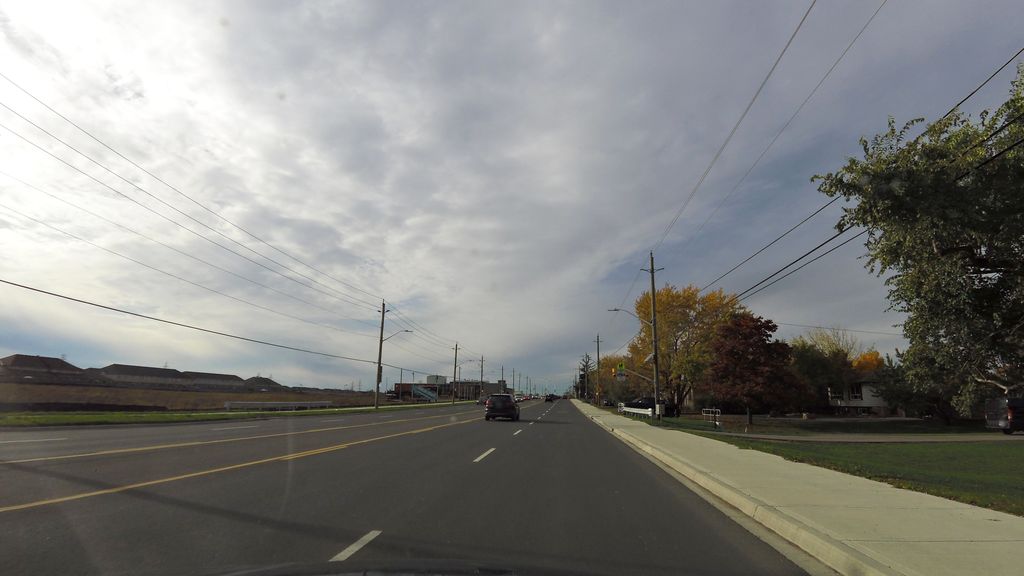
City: hamilton